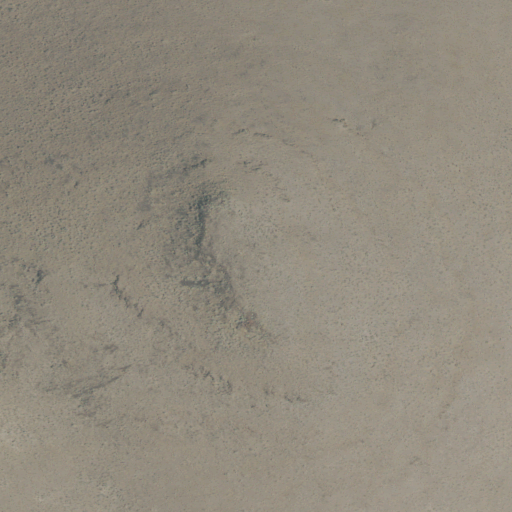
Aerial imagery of mountain in Oregon named Skull Creek Butte containing only shrub